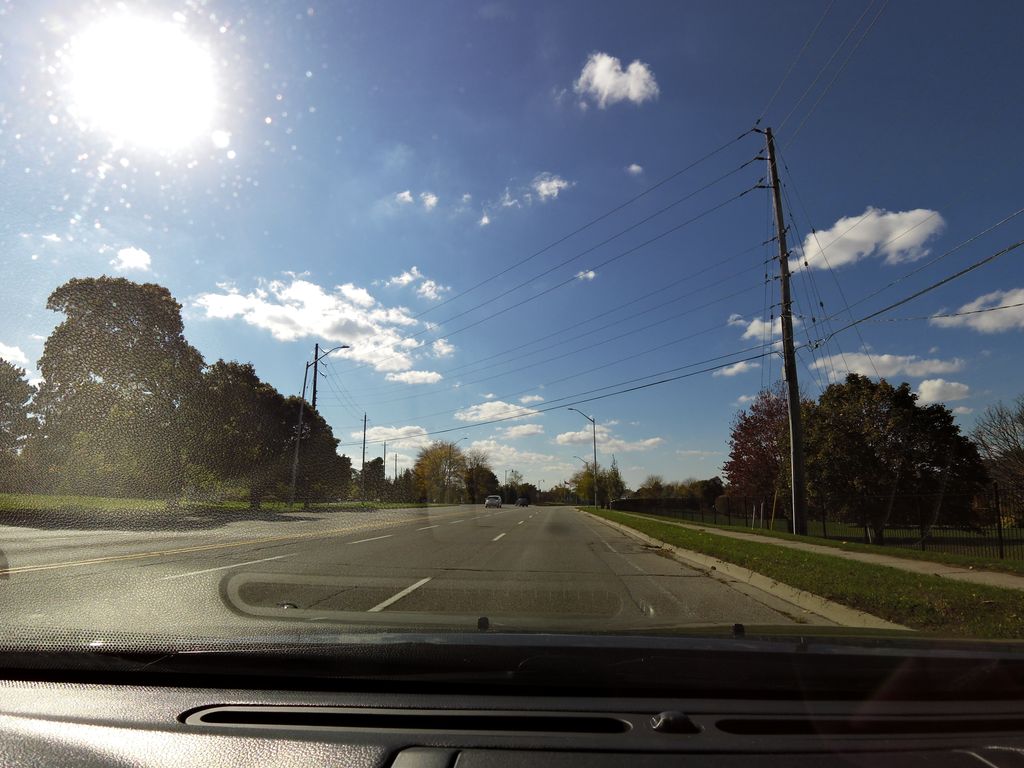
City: hamilton